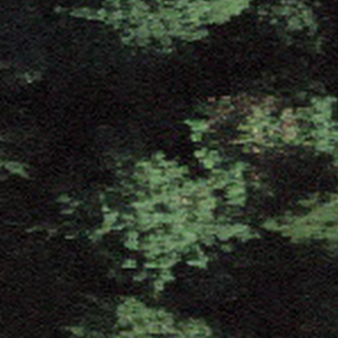
Label: other